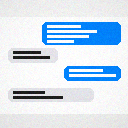
Screen state: on